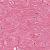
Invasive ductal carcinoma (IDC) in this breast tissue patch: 0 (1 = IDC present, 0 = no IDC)